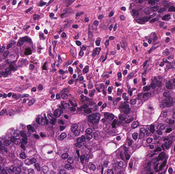
Tumor epithelial tissue: yes
Tumor-associated stroma tissue: yes
Normal tissue: no